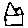
Label: house